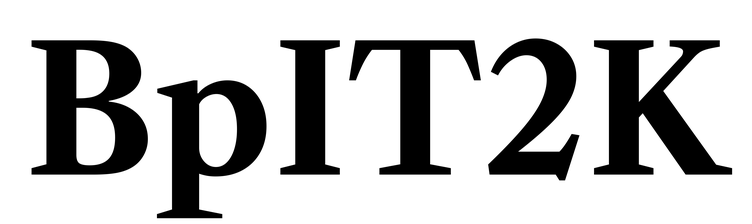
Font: LibreCaslonText_Bold